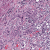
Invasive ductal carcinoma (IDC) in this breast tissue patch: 1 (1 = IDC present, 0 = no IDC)